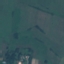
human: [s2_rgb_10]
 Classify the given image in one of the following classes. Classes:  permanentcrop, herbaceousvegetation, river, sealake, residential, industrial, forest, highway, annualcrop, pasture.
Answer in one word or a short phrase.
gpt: Pasture